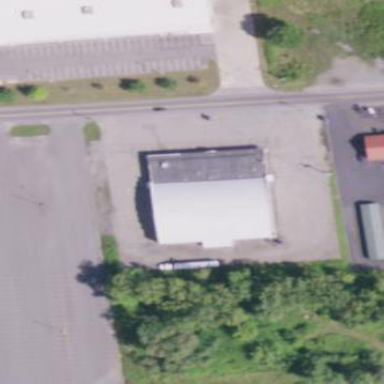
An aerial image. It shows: Building housing bowling alley.